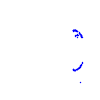
Particle: kaon